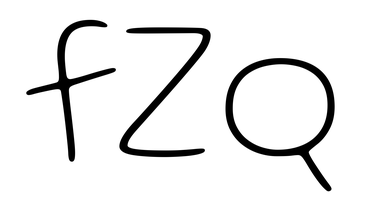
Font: Gluten_Thin